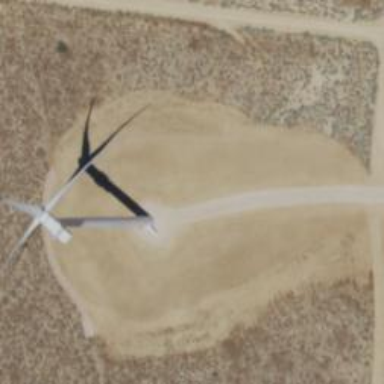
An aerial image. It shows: Wind generator with horizontal axis. The wind turbine is from Vestas.